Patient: sex F, age 38
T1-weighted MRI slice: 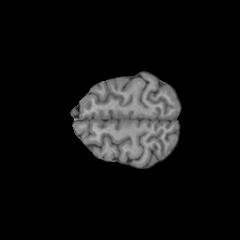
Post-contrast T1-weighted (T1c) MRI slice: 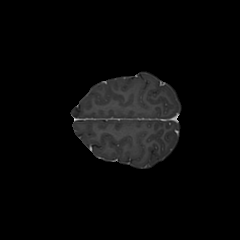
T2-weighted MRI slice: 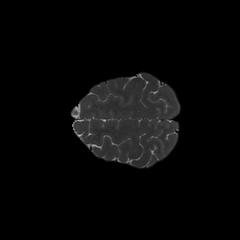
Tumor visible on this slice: no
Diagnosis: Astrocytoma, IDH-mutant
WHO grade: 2